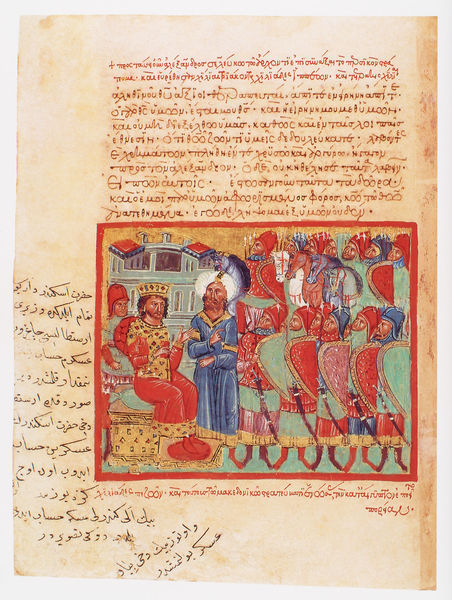
Titel: Der griechische Alexanderroman
Institution: Venedig, Hellenic Institute Codex Gr. 5
Schlagwörter: blau, mann, grün, menschen, sitzen, stadt, hut, hüte, kopfbedeckungen, männer, schwarz, zeichnung, gebäude, haus, rot, mütze, mützen, rahmen, bild, blatt, krone, pferd, pferde, kopfbedeckung, schrift, sitz, rand, könig, soldaten, thron, vert, schild, buch, vergoldet, kreuz, schwert, text, degen, helm, herrscher, tron, ritter, heer, arabisch, maison, griechisch, rouge, mint, turban, handschrift, illustration, roi, schilde, palais, rote schuhe, buchmalerei, mintgrün, soldats, arabe, dolche, arme, armes, soldat, texte, miniature, page, or, lettres, rote socken, goild, arab, book, king, texe